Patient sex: F
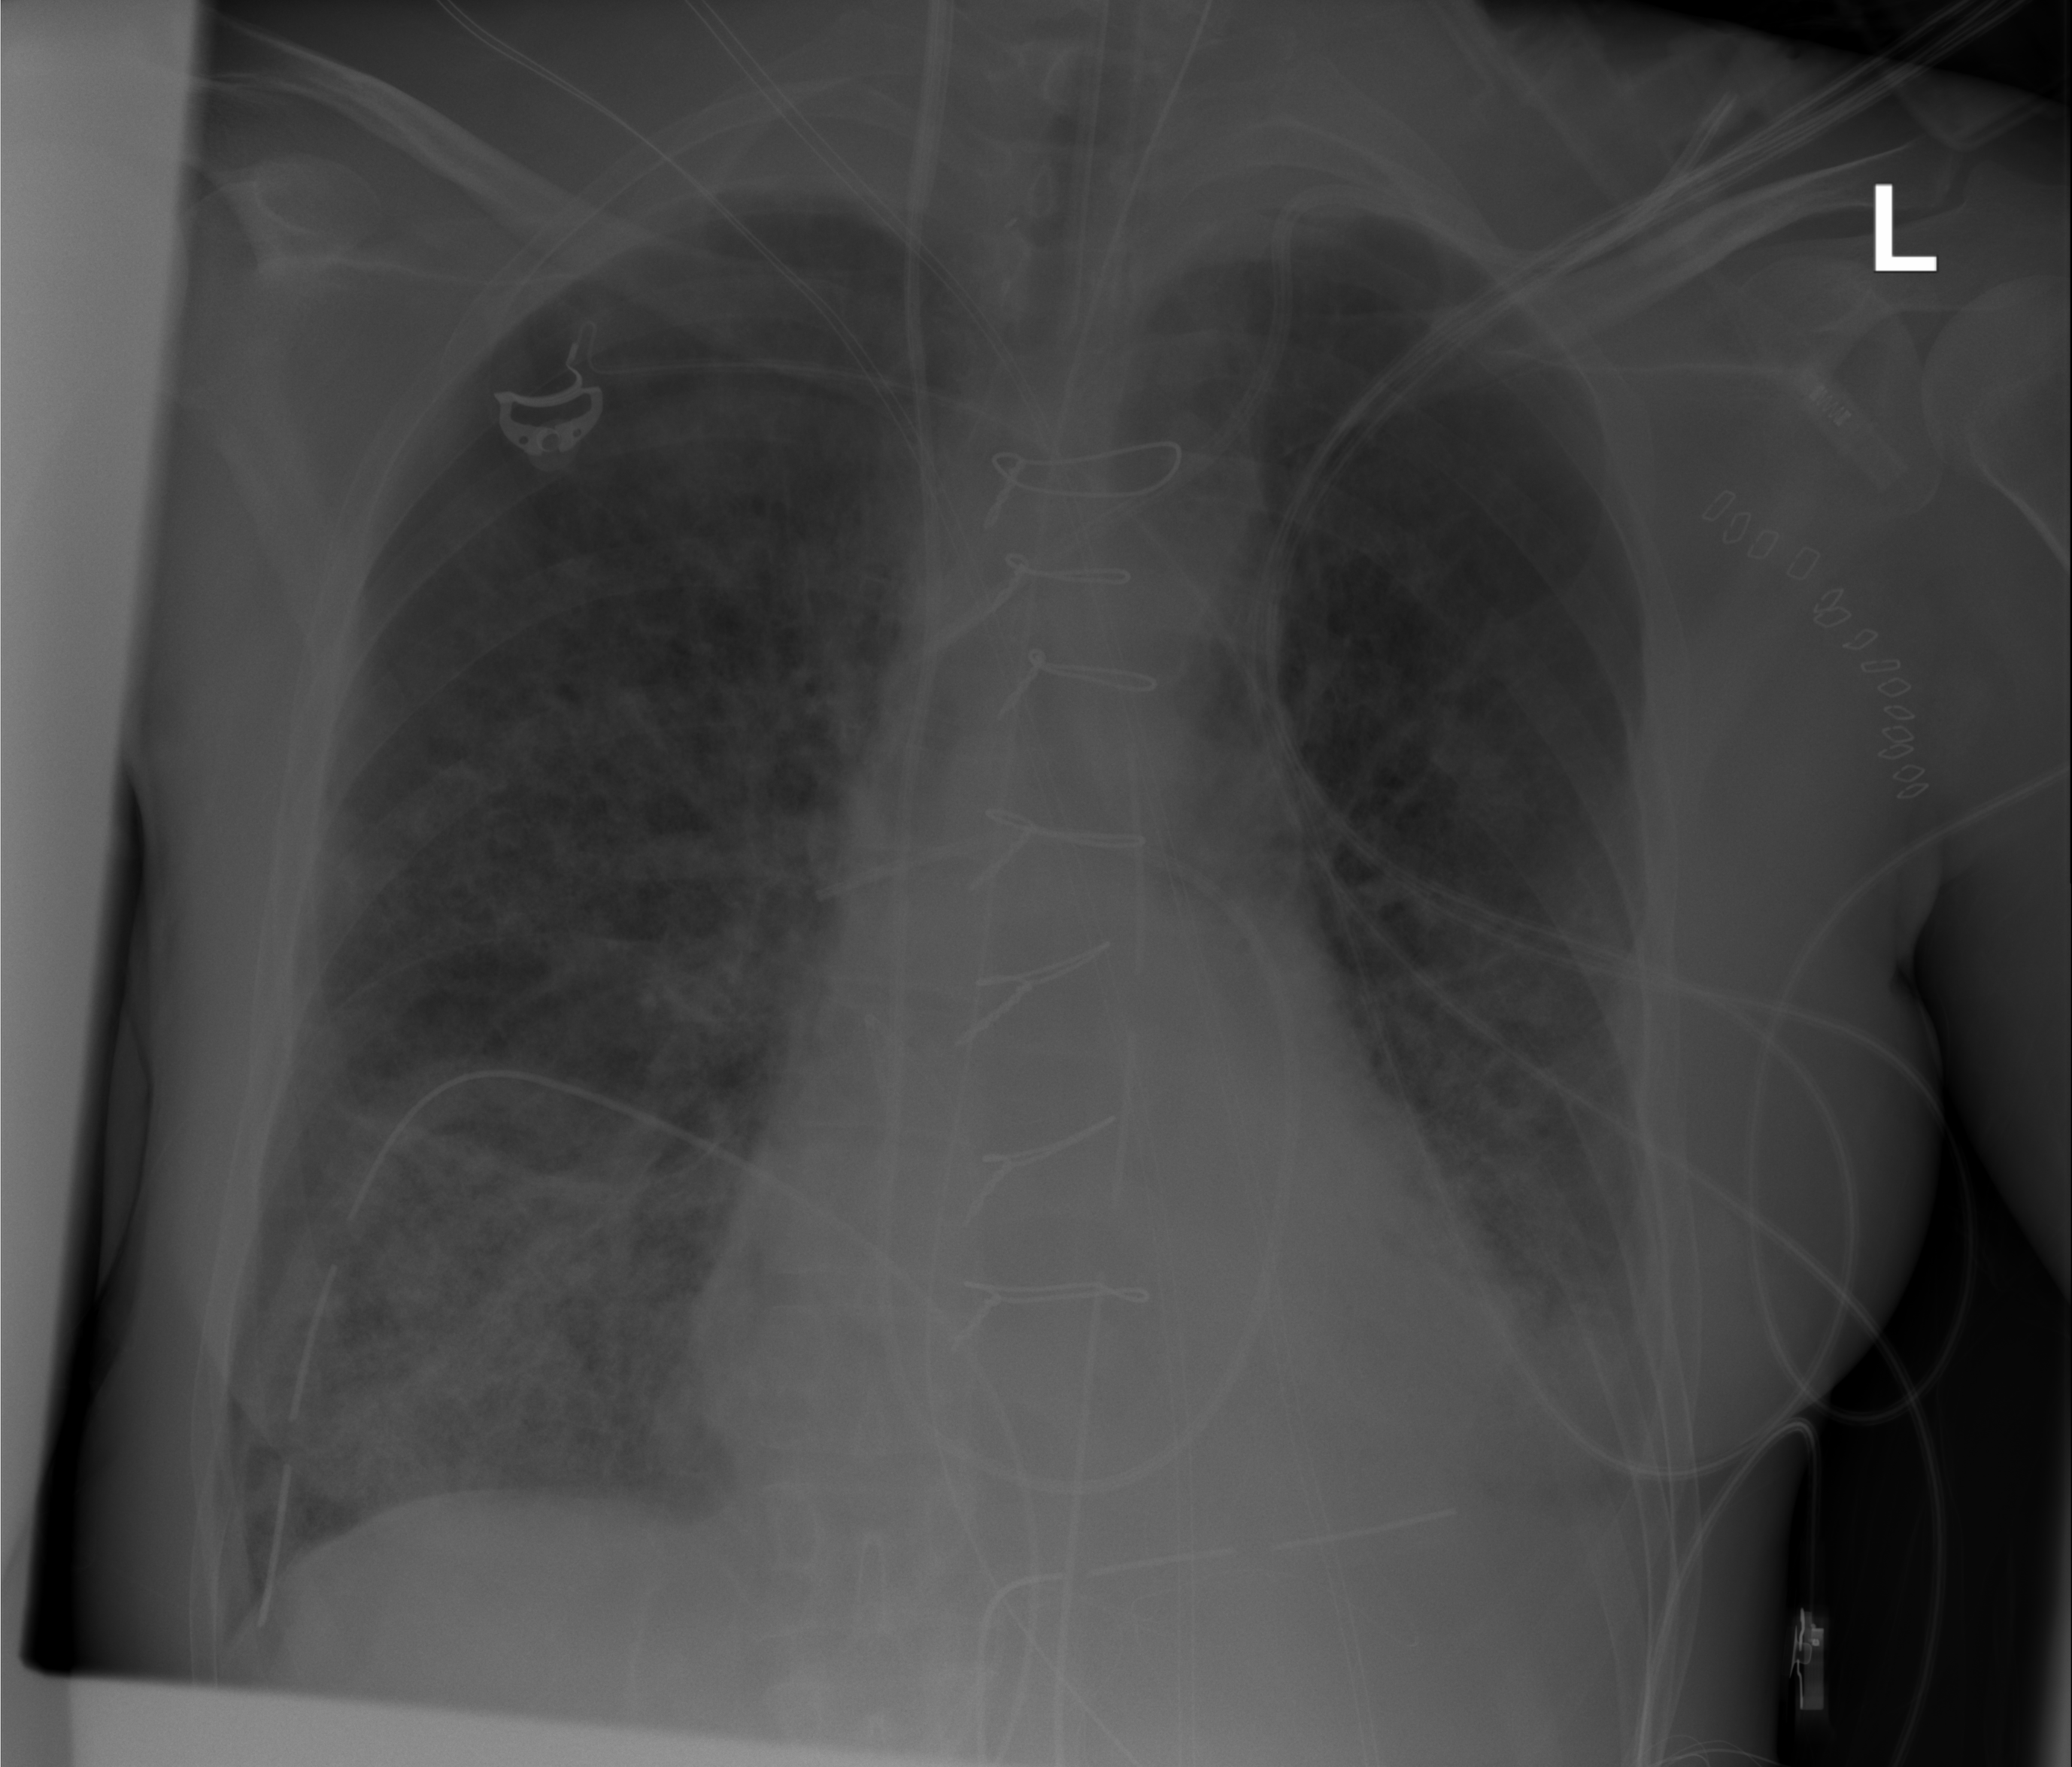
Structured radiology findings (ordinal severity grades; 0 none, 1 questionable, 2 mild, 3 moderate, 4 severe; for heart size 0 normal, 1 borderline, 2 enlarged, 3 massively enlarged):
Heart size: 1
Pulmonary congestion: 3
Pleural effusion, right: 1
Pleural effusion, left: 2
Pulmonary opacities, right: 2
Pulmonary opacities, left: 2
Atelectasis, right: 2
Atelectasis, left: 2